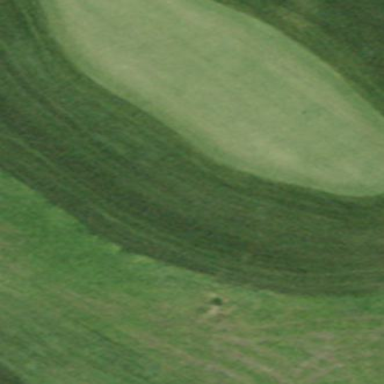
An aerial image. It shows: Golf green.